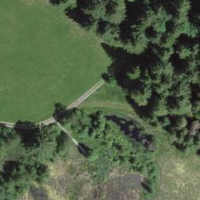
EUNIS habitat code: 45
Species observed at this site:
Succisa pratensis